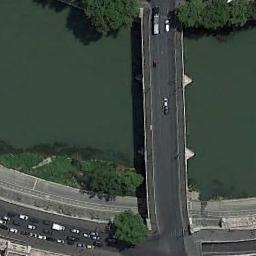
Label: bridge